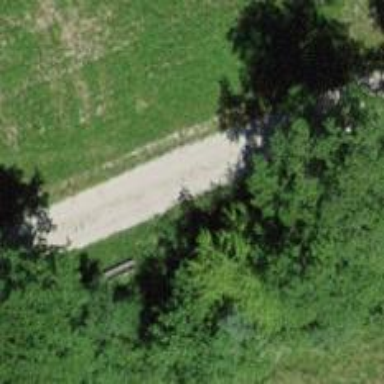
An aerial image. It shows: Brown bench in the vicinity.